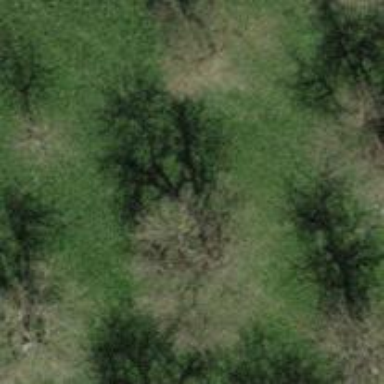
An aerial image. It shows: Single tag "natural: tree."